Question: I want to have an overview of the changes between two different branches of our project. Most of the diff tools (winmerge etc) provide a side-by-side listing of both dirs recussively, where you can see if the file is changed, missing in one side or equal, like this:

What I seeking is to have the same view, but adding a value that says '' in each file (and being able to order by it for example). Does somebody know of any tool that would provide something like that? I am interested in seeing that for example 10 files have heavily changed while hundreds maybe just have small cosmetic changes etc.
If there is none, then maybe it could be written, but first 'how much has changed' should have to be defined, does that concept already exist? Otherwise, what would you choose as a way to measure it:
- - -
Of course, some files might have been renamed...one might just ignore those for starters, or if given access to a repository that handles renames (Hg or git) probably it is possible to find what files were renamed between the two branches and compare them as the rest.
I have seen <URL> but I am not looking for something that just works in a given language.
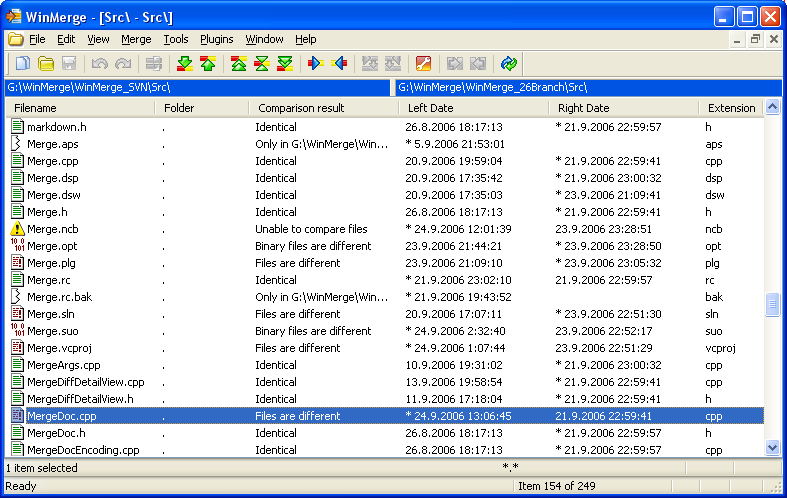
Answer: <URL> provides the number of differences in each file and yes, you can sort by that column:

Although it's not free, it's the best Diff/Merge tool I've ever seen. Using it in my daily work and would recommend it to everyone.